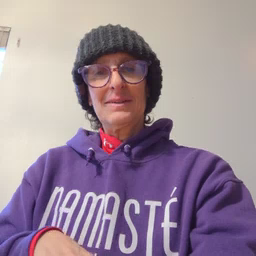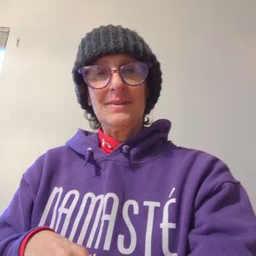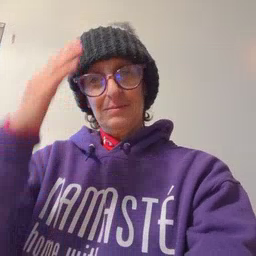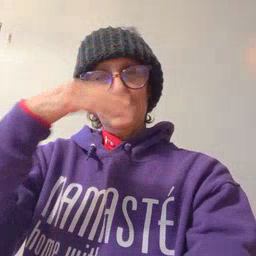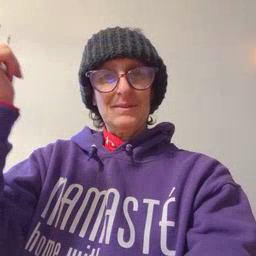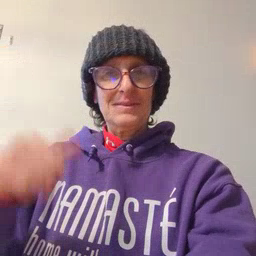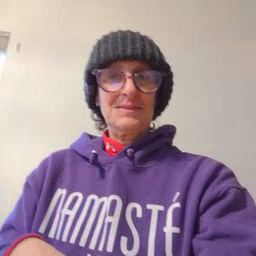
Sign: because